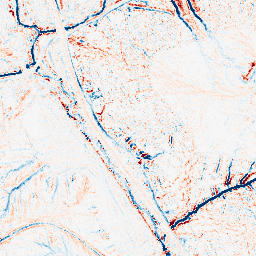
Category: edge_preserving
Decomposition family: median
Decomposition parameters: size: 7
Upsampling method: regularized
Upsampling parameters: scale: 4
lambda_reg: 0.01
Upsampling scale: 4